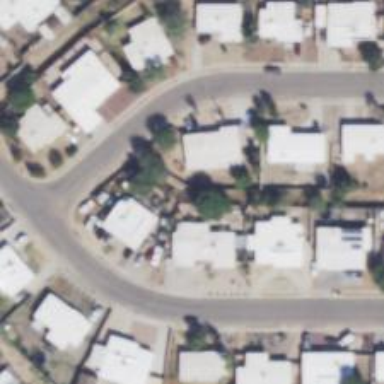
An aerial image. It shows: Alleyway designated as service road.